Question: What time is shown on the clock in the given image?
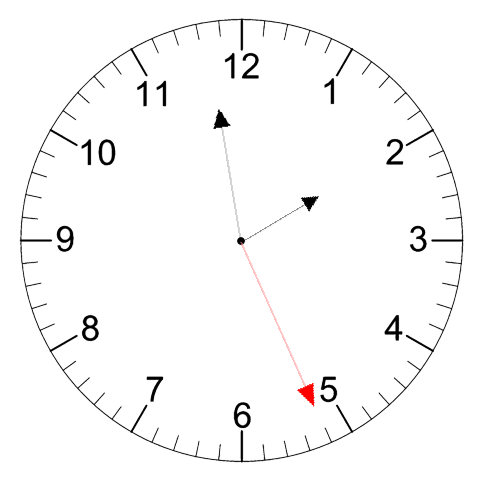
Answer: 01:58:26